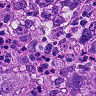
Metastatic tissue present: yes